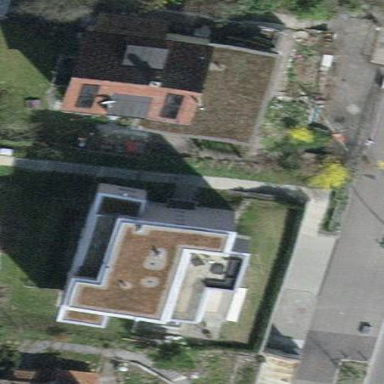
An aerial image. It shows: Apartments building with pitched roof.